Question: So, I'm having some issues with Isotope (<URL> on my site I'm developing in IE8.
Basically, all the columns are getting the right width, but not the right height (overlapping). I'm using the imagesLoaded thing and it's still not fixing it.
Here is a screen shot of what it's coming out as

Here is my the HTML structure of one of the "boxes":
'''
<div class="example-site professional-packages online-shop" data-build-type="professional-packages" data-example-id="203"">
<div class="overlay">
<div class="glass icon">l</div>
</div>
<img align="middle" src="/files/cache/3ed224bb16fe1239899118ac683ea7cc_f184.jpg" alt="www.www.rainline.co.nz">
</div>
'''
And here is my JS:
'''
var $container;
$(function(){
$container = $('#example-sites-container');
$container.isotope({
itemSelector: '.example-site',
masonry: {
columnWidth: 307,
gutter: 19
}
});
$container.imagesLoaded( function() {
$container.isotope('layout');
});
});
'''
Hopefully someone can help me with this as I'm stuck
Thanks
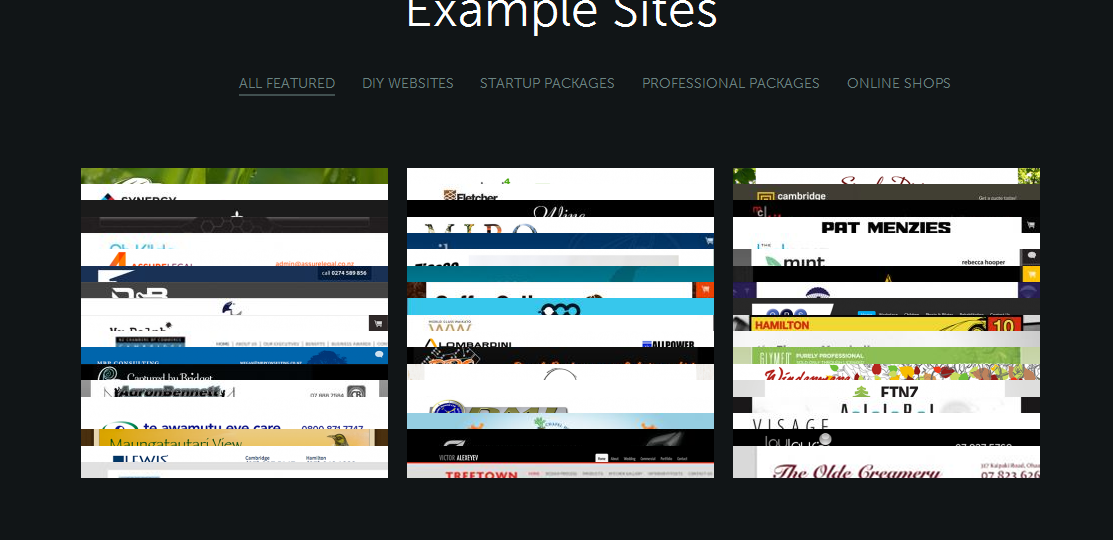
Answer: I found the issue for this. Basically IE8 and Isotope don't like working with EM's for height. As soon as I changed it to pixels, all was fixed.